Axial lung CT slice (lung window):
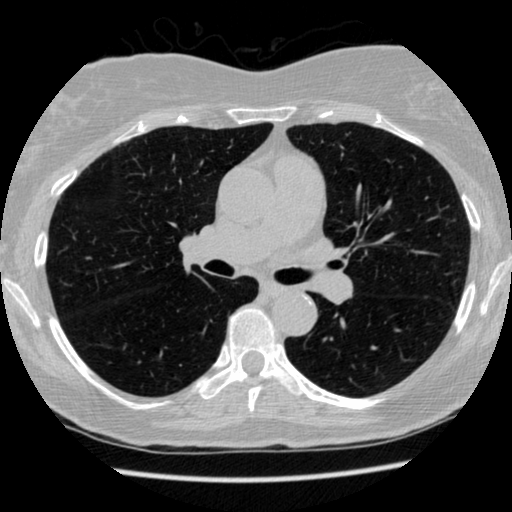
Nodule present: no